Question: I am trying to print a table in Flex 3.2 using FlexPrintJob. I need normal printing behavior - one page if all rows fit on a single page, full page(s) of rows followed by a partially filled page if there is enough data to fill more than one page. Somehow, I get a page per row, where each page has a table header, followed by one row of data, followed by empty space.
Table with 15 rows results in a 15 page document. I get the same behavior in Firefox and IE8.
What can be causing this behavior?
Thanks for your help!
Here's the code:
'''
// The function to print the output.
public function onPrint():void {
var printJob:FlexPrintJob = new FlexPrintJob();
printJob.start();
var thePrintView:FormPrintView = new FormPrintView();
addChild(thePrintView);
thePrintView.initPrintDataGrid(openSequences);
// thePrintView.printOpenTimeGrid.dataProvider = printOpenTime.dataProvider;
thePrintView.validateNow();
thePrintView.width=printJob.pageWidth;
thePrintView.height=printJob.pageHeight;
printJob.addObject(thePrintView, FlexPrintJobScaleType.MATCH_WIDTH);
while (thePrintView.printOpenTimeGrid.validNextPage) {
//Put the next page of data in the view.
thePrintView.printOpenTimeGrid.nextPage();
//Queue the additional page.
printJob.addObject(thePrintView, FlexPrintJobScaleType.MATCH_WIDTH);
}
printJob.send();
removeChild(thePrintView);
this.onClose();
}
'''
PrintDataGrid is located directly in the TitleWindow object:
'''
<!-- The data grid. The sizeToPage property is true by default, so the last
page has only as many grid rows as are needed for the data. -->
<mx:PrintDataGrid id="printOpenTimeGrid" dataProvider="{openSequences}" sizeToPage="true" width="100%" height="100%">
<mx:columns>
<mx:DataGridColumn dataField="startDate" headerText="Seq Date" width="70">
<mx:itemRenderer>
<mx:Component>
<mx:VBox>
<mx:DateFormatter id="startDateFormatter" formatString="M/D/YYY"/>
<mx:Label fontWeight="bold" text="{startDateFormatter.format(data.startDate)}"/>
</mx:VBox>
</mx:Component>
</mx:itemRenderer>
</mx:DataGridColumn>
<mx:DataGridColumn dataField="equipCode" headerText="EQP" width="40" />
<mx:DataGridColumn dataField="base" headerText="BSE" width="40" />
<mx:DataGridColumn dataField="sequenceNumber" headerText="SEQNO" width="45" />
<mx:DataGridColumn dataField="seat" headerText="ST" width="40" />
<mx:DataGridColumn headerText="DPRT" width="40">
<mx:itemRenderer>
<mx:Component>
<mx:VBox>
<mx:DateFormatter id="departTimeFormatter" formatString="JJNN"/>
<mx:Label fontWeight="bold" text="{departTimeFormatter.format(data.startDate)}"/>
</mx:VBox>
</mx:Component>
</mx:itemRenderer>
</mx:DataGridColumn>
<mx:DataGridColumn dataField="terminationDate" headerText="ARVL/DT" width="60" >
<mx:itemRenderer>
<mx:Component>
<mx:VBox>
<mx:DateFormatter id="arvDateFormatter" formatString="JJNN/DD"/>
<mx:Label fontWeight="bold" text="{arvDateFormatter.format(data.startDate)}"/>
</mx:VBox>
</mx:Component>
</mx:itemRenderer>
</mx:DataGridColumn>
<mx:DataGridColumn dataField="tripValue" headerText="TTL" width="50" />
<mx:DataGridColumn dataField="blockType" headerText="Block Type" width="170" />
</mx:columns>
</mx:PrintDataGrid>
'''
Printout looks like this

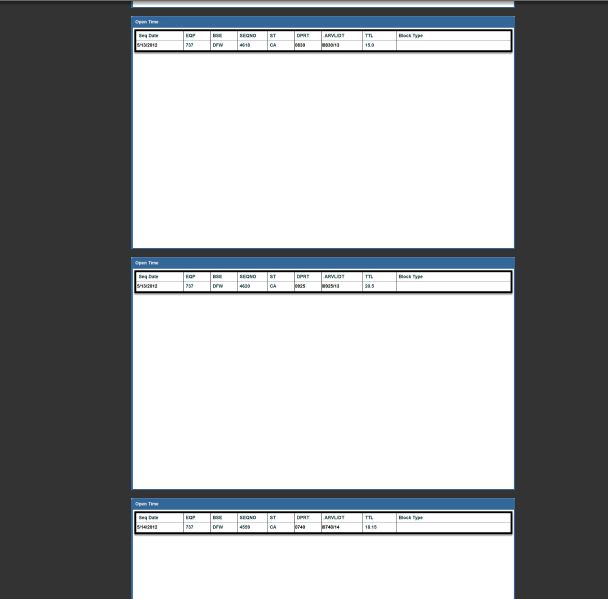
Answer: The problem is solved by adding a 'height' parameter to the TitledWindow object (the wrapper of the PrintDataGrid). When height is set to 800, content prints onto a full page, and does't show a scroll bar.
'''
<mx:TitleWindow xmlns:mx="http://www.adobe.com/2006/mxml" title="Open Time" height="800">
<mx:Script>
<![CDATA[
import mx.collections.ArrayCollection;
import mx.core.*;
[Bindable]
private var openSequences:ArrayCollection;
public function initPrintDataGrid(sequences:ArrayCollection):void {
openSequences = sequences;
}
]]>
</mx:Script>
<!-- The data grid. The sizeToPage property is true by default, so the last
page has only as many grid rows as are needed for the data. -->
<mx:PrintDataGrid id="printOpenTimeGrid" dataProvider="{openSequences}" sizeToPage="true"
width="100%" height="100%">
<mx:columns>
'''